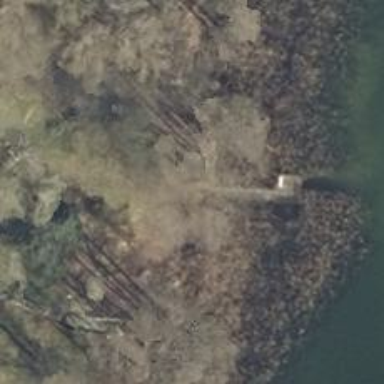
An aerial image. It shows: Man-made pier.